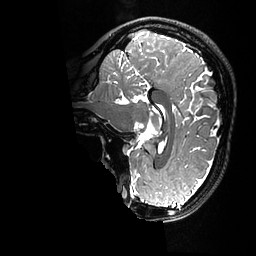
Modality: T2w
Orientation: sagittal
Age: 22
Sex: female
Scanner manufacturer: ge
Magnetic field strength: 3 T
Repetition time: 3.202 s
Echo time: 0.0669 s